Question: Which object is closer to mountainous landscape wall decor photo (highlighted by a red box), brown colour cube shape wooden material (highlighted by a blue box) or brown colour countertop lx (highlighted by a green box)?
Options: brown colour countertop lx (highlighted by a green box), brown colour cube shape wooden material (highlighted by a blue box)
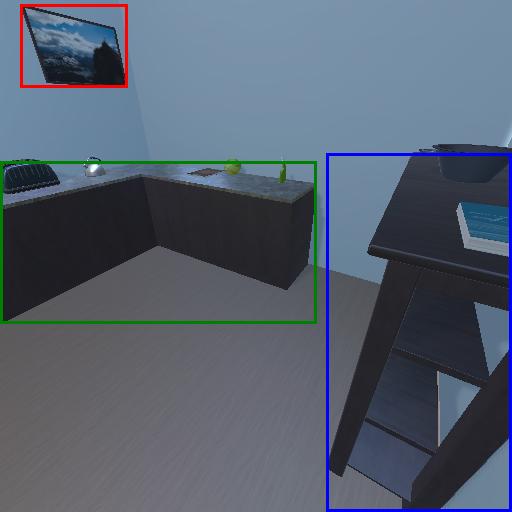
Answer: brown colour countertop lx (highlighted by a green box)